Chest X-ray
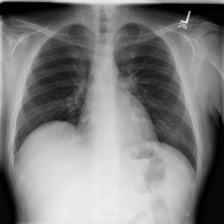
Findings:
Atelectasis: negative
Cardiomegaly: negative
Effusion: negative
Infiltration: negative
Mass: negative
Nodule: negative
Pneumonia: negative
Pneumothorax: negative
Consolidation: negative
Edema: negative
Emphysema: negative
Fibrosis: negative
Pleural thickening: negative
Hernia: negative